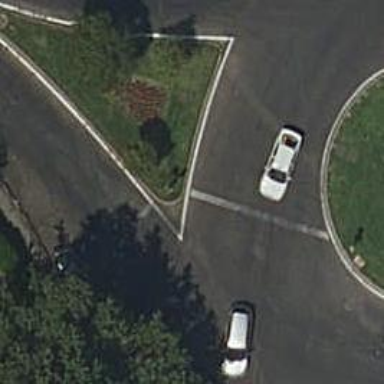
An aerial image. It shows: Road with traffic signals.